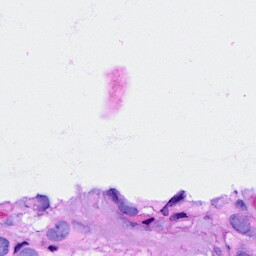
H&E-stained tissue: Breast